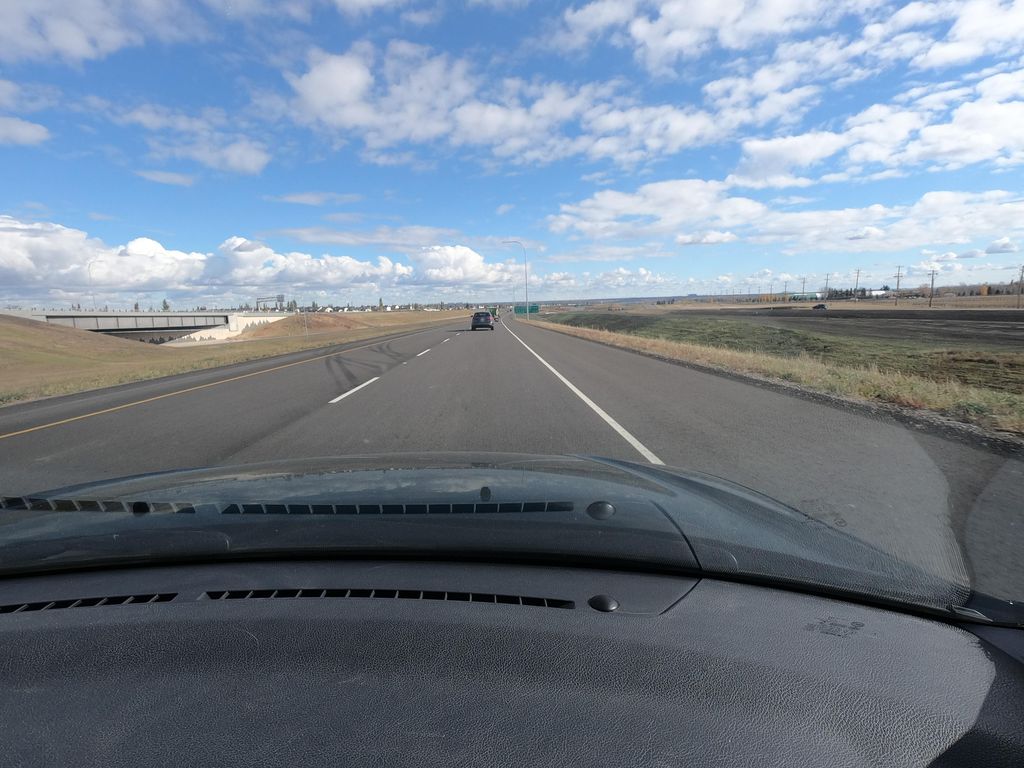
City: calgary